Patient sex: F
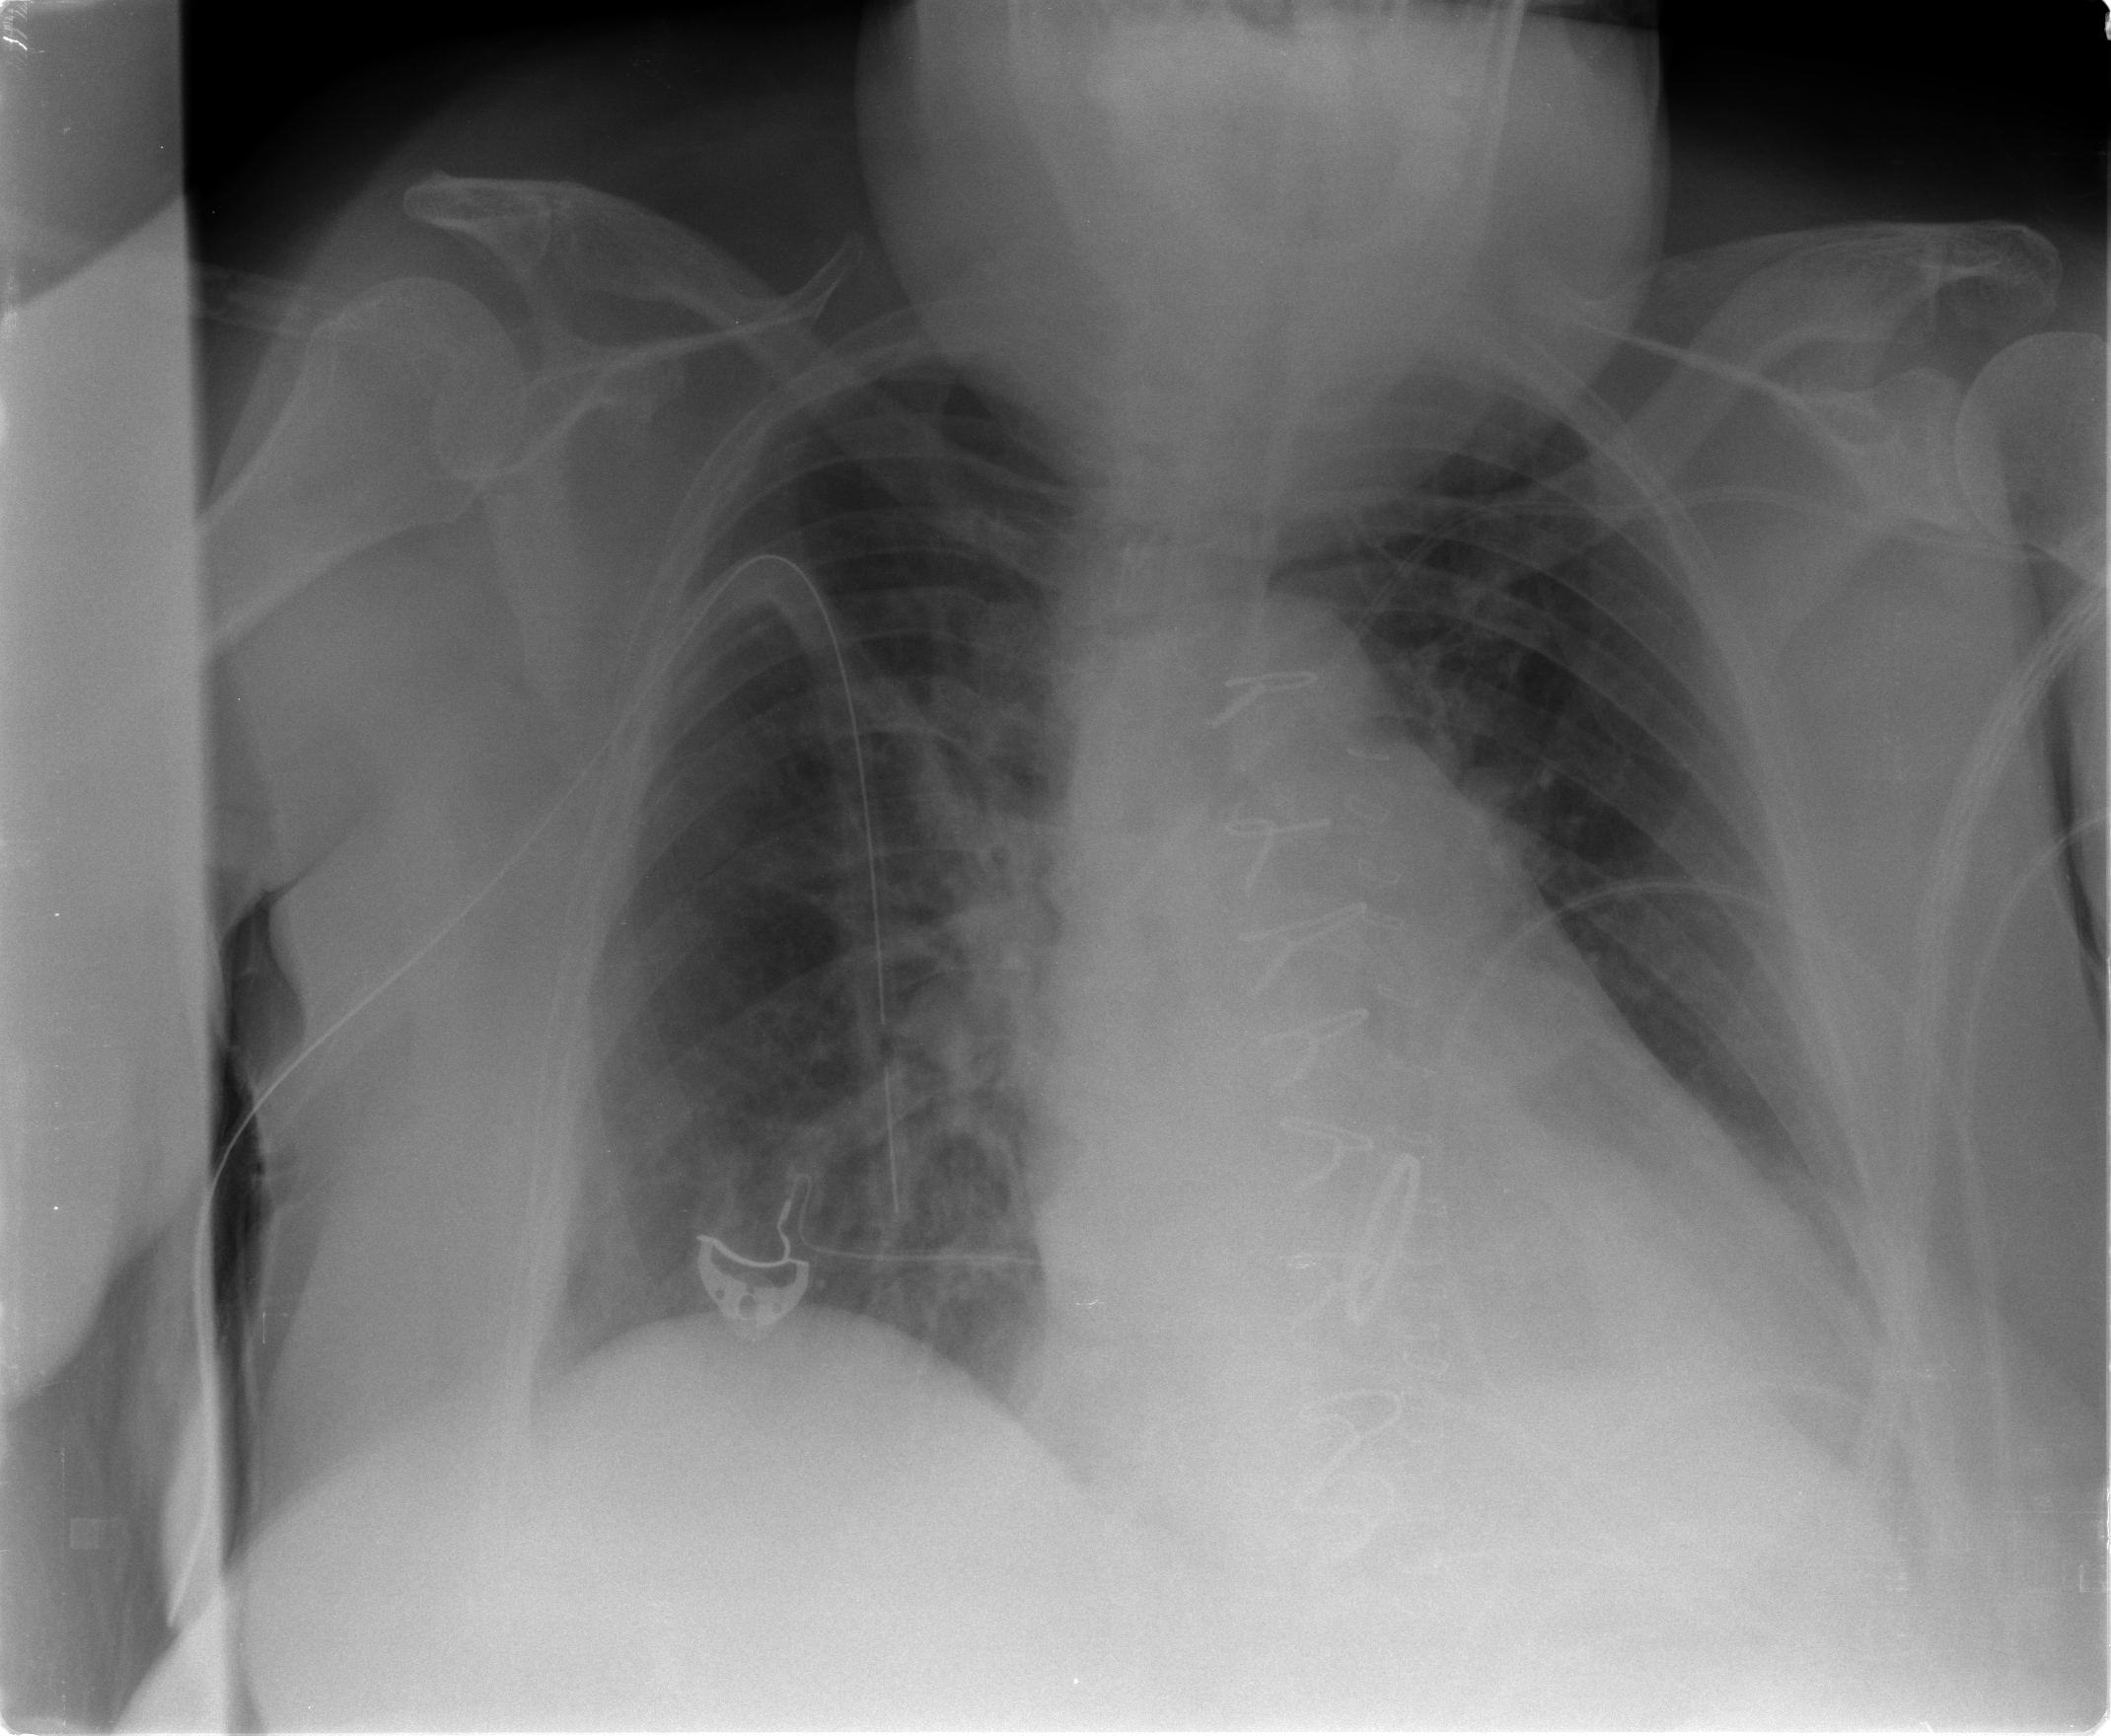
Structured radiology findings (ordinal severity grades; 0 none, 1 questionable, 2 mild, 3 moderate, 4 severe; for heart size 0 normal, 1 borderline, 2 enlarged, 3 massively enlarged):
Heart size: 2
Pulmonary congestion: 2
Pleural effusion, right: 1
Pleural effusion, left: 1
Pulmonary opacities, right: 0
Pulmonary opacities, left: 0
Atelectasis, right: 0
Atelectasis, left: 0